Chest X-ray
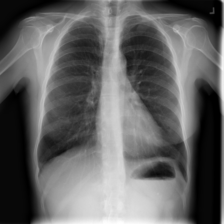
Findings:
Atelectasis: negative
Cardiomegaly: negative
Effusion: negative
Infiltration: negative
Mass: negative
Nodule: negative
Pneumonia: negative
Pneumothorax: negative
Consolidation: negative
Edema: negative
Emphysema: negative
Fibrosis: negative
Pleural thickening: negative
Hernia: negative